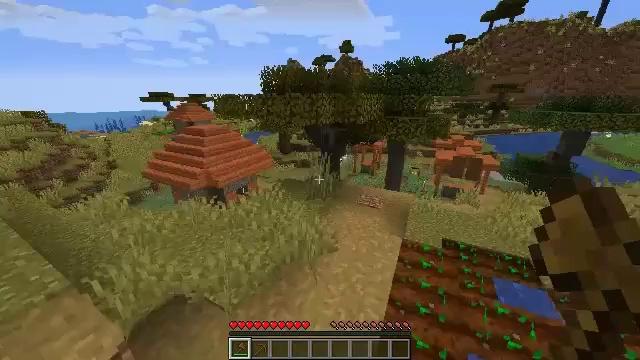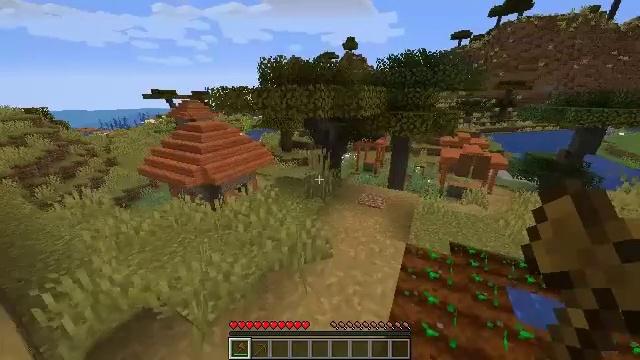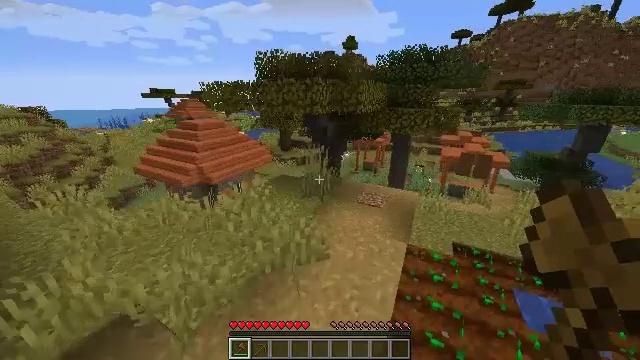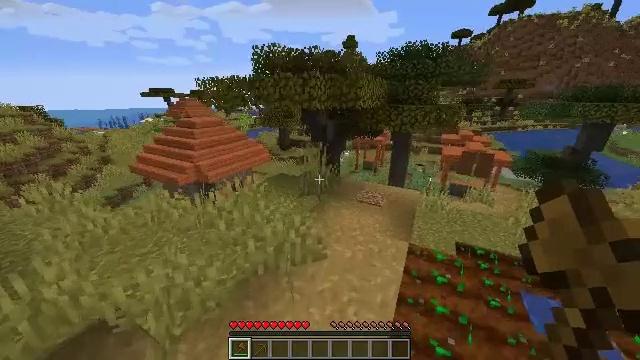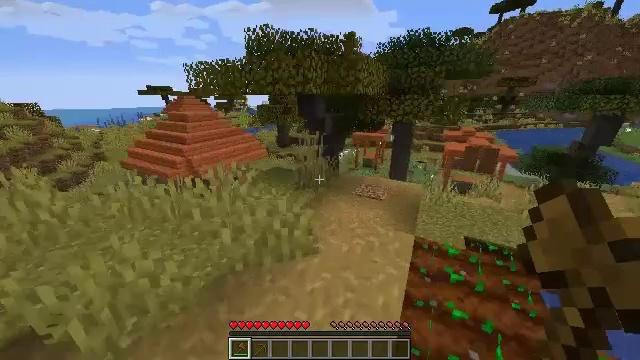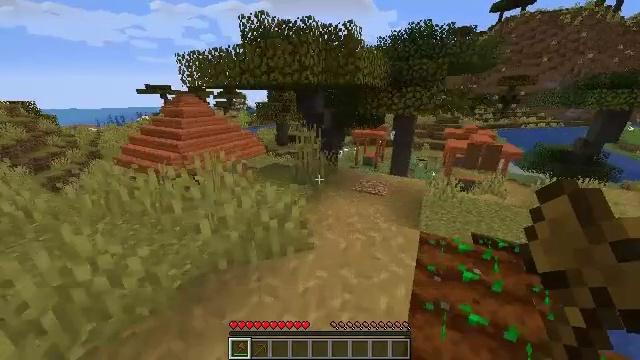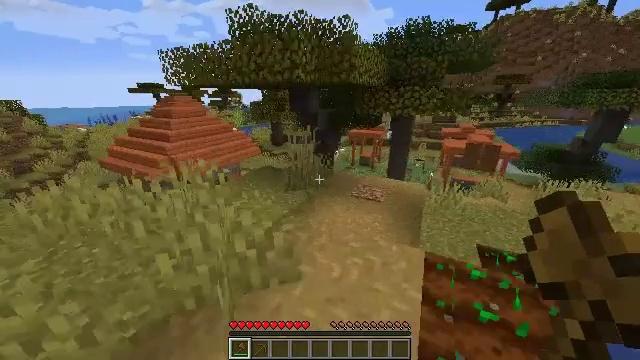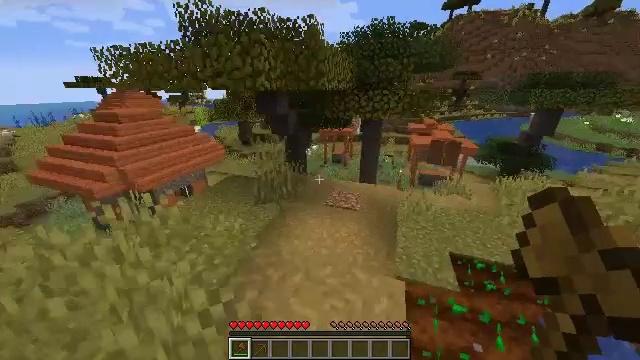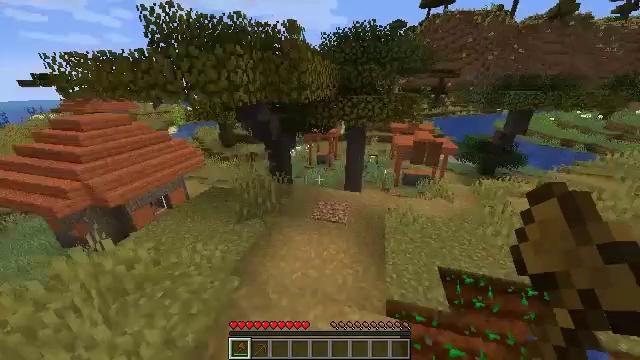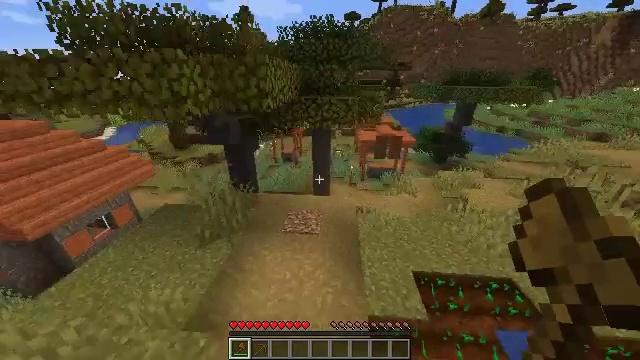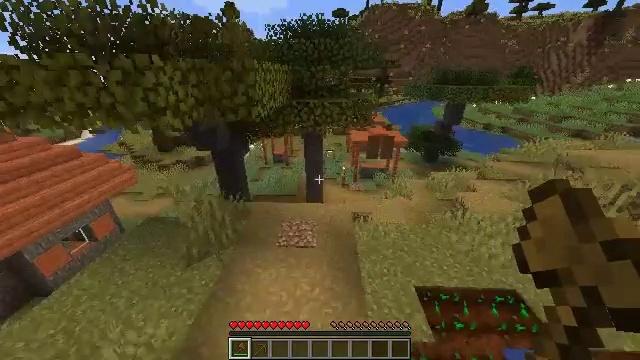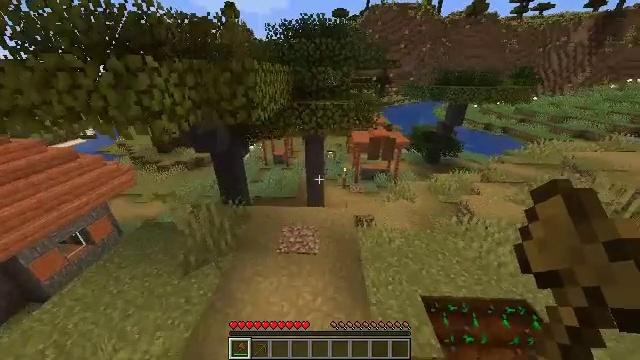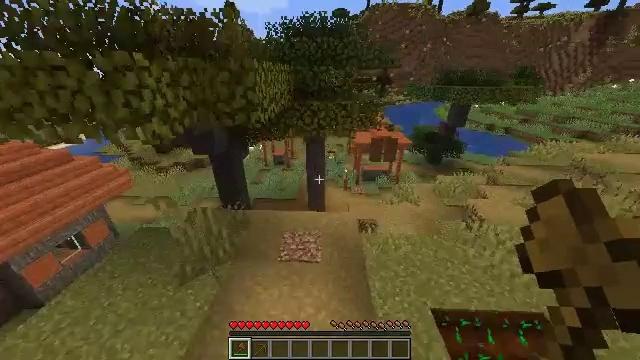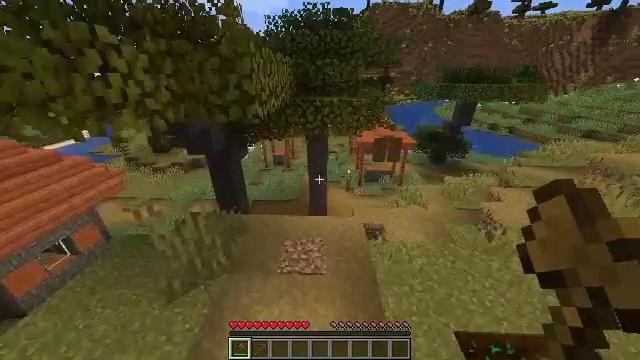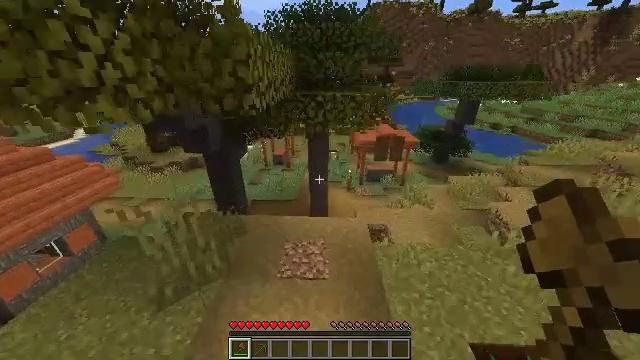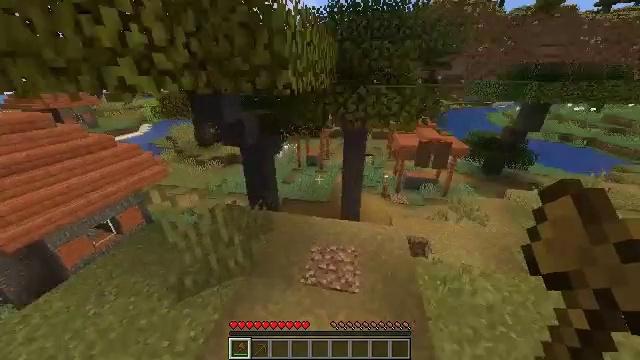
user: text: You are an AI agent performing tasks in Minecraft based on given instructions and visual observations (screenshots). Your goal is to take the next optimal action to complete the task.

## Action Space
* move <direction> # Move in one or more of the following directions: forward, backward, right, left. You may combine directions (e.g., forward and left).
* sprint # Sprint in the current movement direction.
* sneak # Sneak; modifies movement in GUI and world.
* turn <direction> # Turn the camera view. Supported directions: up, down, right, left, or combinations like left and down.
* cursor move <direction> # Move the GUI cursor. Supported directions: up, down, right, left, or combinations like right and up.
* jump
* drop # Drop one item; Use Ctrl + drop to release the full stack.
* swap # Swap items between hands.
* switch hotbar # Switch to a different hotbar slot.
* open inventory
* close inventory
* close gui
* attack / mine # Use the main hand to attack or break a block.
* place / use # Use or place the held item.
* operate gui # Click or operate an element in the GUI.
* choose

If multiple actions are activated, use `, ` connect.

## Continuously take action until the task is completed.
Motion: motion action
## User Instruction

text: Gather an orange bed for future use.
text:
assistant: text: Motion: move forward, sprint, jump
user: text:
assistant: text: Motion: move forward, sprint, jump
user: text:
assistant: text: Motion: move forward, sprint, jump
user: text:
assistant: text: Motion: move forward, sprint, jump
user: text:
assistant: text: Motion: move forward, sprint, jump
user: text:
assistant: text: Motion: move forward, sprint, jump
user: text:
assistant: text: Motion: move forward, sprint, turn right and down, jump
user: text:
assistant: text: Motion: move forward, sprint, turn right, jump
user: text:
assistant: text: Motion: move forward, sprint, turn right and down, jump
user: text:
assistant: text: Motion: move forward, sprint, turn right, jump
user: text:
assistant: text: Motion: move forward, sprint, jump
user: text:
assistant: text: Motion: move forward, sprint, jump
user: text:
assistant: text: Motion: move forward, sprint, jump
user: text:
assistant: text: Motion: move forward, sprint, jump
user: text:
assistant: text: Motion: move forward, sprint, turn left and up, jump
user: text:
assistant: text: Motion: move forward, sprint, turn left and up, jump
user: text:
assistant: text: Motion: move forward, sprint, turn left and up, jump
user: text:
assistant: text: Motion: move forward, sprint, turn left, jump
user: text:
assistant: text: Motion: move forward, sprint, turn left, jump
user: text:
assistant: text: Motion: move forward, sprint, jump
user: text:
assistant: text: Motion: move forward, sprint, jump
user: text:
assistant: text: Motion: move forward, sprint
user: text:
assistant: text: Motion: move forward, sprint
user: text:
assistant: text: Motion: move forward, sprint, turn left
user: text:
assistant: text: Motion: move forward, sprint, turn left and down
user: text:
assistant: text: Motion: move forward, sprint, turn left and down
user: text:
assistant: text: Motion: move forward, sprint, turn left
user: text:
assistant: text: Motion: move forward, sprint, turn left
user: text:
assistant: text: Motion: move forward, sprint, turn left
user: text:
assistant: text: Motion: move forward, sprint